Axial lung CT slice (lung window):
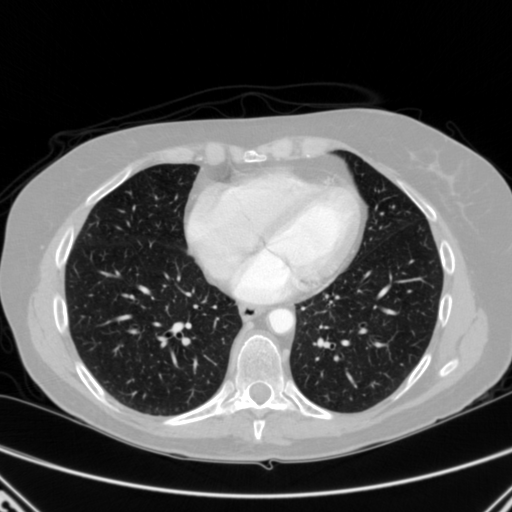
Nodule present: no